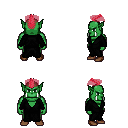
a pixel art fantasy rpg character, male body template, orc, green skin, gray robe, white pants, ruby red short mohawk hairstyle, brown shoes, four views (front, back, left, right), 2x2 character sprite sheet, small pixel art, hard edges, no anti-aliasing